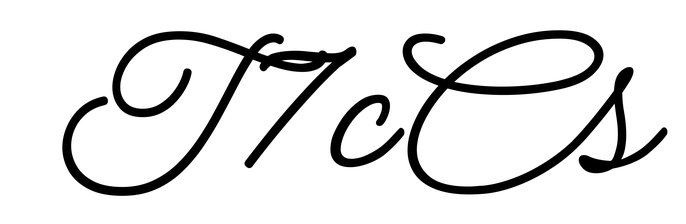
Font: MeowScript-Regular